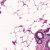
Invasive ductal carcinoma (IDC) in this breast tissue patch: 0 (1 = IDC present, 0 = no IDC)